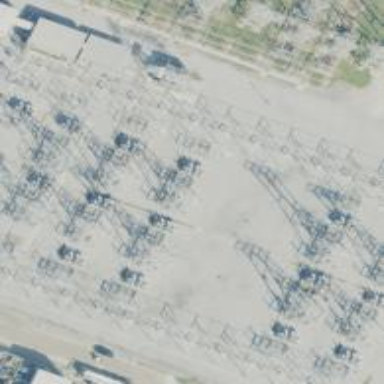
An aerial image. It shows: Switch used for power control.